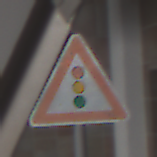
Verkehrszeichen: Lichtzeichenanlage
Umgebung: Roofed, Urban
Tageszeit: MorningAfternoon
Wetter: PartlyCloudy
Licht: Natural
Jahreszeit: NotSpecified
Kontrast: MediumContrast